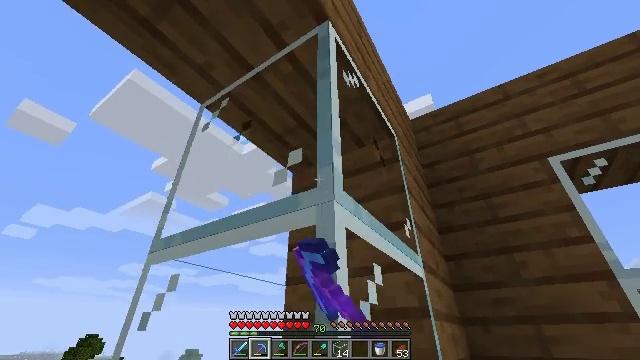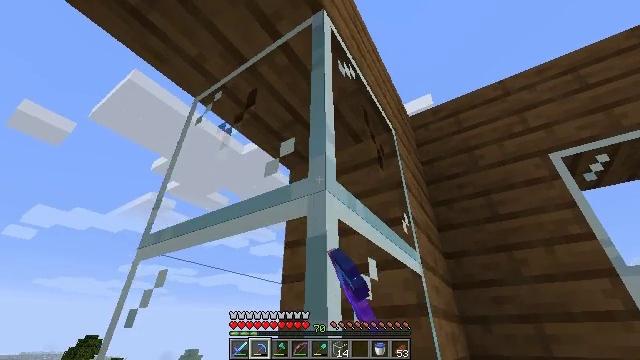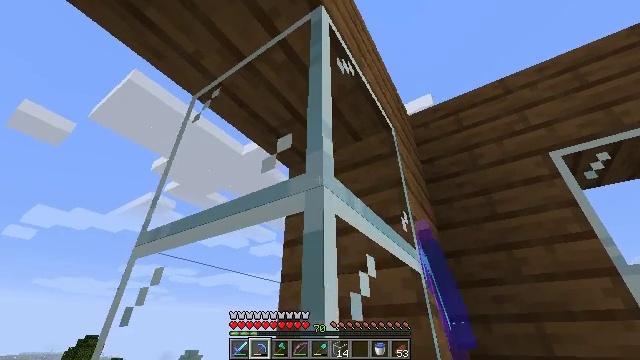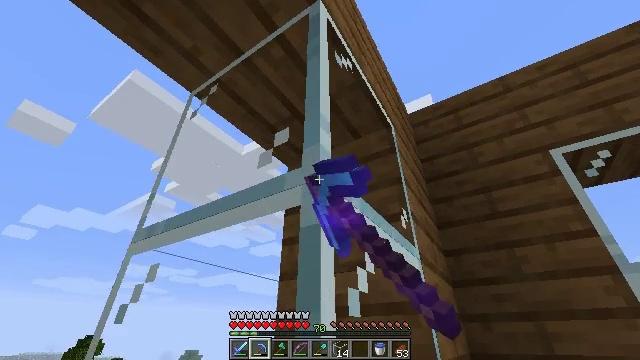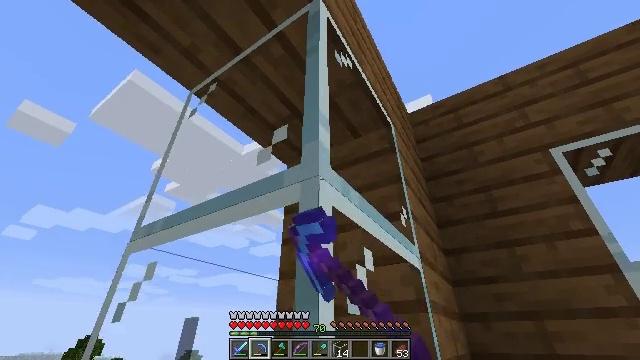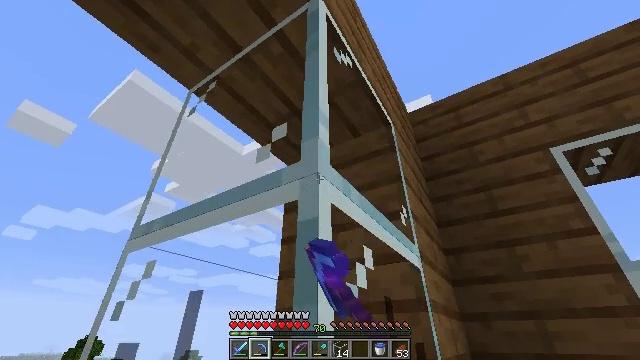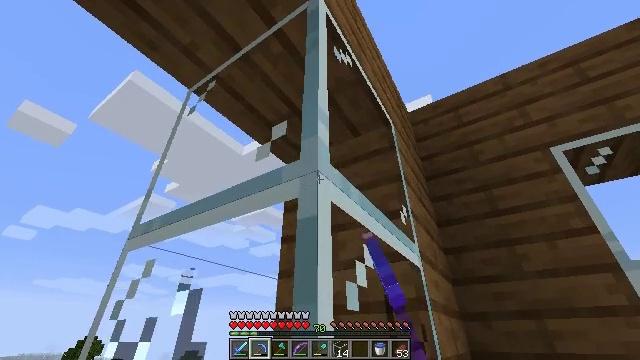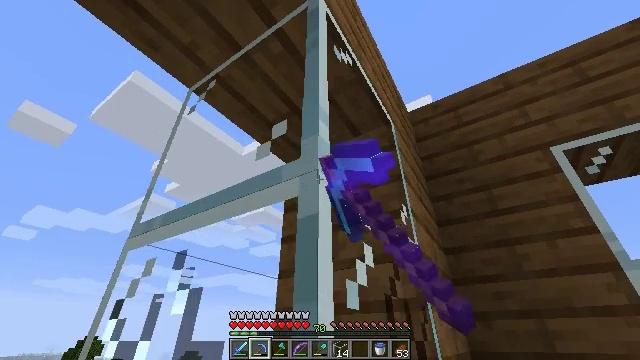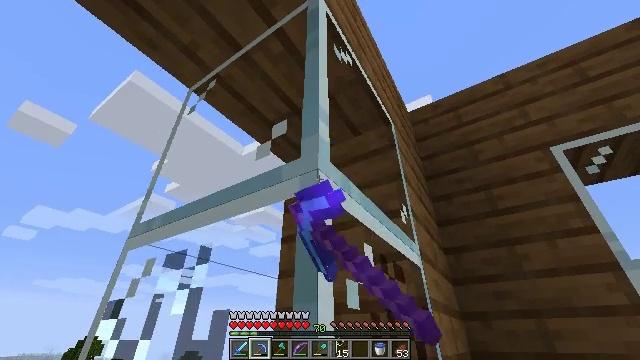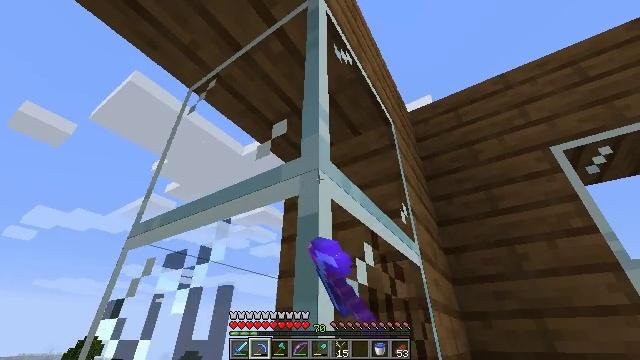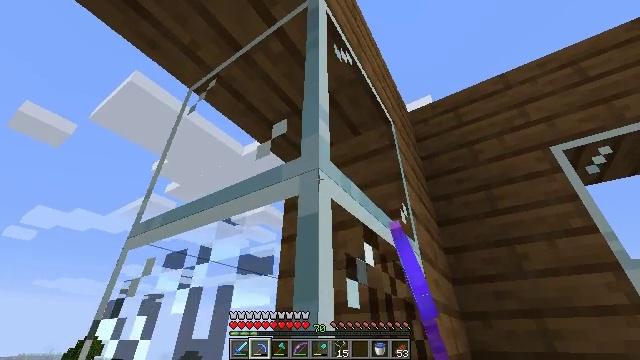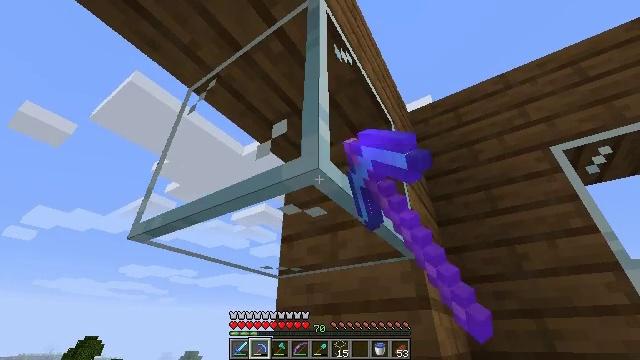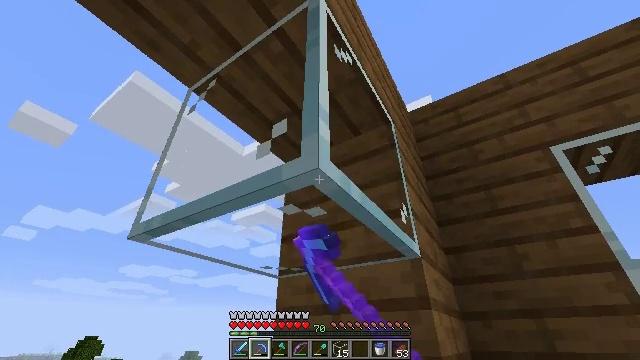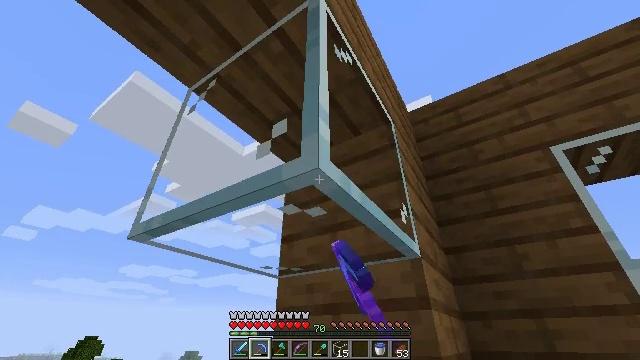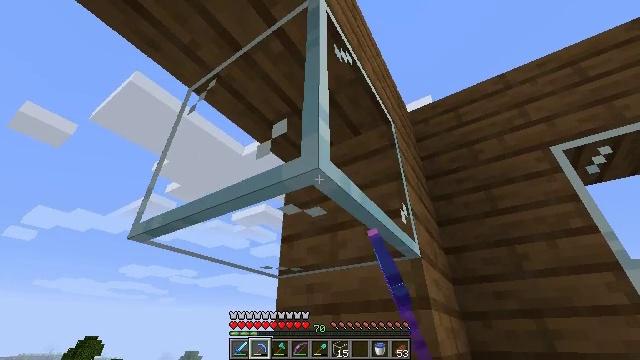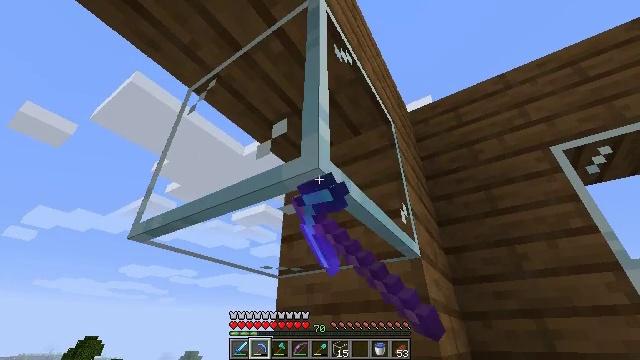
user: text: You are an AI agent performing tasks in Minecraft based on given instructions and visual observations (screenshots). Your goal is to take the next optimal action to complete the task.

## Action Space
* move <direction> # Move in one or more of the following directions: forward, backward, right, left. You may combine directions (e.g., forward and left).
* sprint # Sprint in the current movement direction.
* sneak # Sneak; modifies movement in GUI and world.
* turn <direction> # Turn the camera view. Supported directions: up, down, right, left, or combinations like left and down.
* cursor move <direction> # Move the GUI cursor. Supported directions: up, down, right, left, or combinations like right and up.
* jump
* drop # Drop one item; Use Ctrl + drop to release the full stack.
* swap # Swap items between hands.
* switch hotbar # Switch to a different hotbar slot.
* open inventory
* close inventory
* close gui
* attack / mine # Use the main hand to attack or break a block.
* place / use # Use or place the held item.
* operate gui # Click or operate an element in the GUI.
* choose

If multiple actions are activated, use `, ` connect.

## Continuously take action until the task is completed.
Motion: motion action
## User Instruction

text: Destroy the glass.
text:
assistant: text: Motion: attack / mine
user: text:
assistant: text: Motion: attack / mine
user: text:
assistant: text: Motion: attack / mine
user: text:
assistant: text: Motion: attack / mine
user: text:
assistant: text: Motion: attack / mine
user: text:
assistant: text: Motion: attack / mine
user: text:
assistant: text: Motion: attack / mine
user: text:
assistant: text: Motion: attack / mine
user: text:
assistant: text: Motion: attack / mine
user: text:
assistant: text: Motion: attack / mine
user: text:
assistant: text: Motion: attack / mine
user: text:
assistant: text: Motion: attack / mine
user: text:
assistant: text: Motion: attack / mine
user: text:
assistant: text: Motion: attack / mine
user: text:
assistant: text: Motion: attack / mine
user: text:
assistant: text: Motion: attack / mine
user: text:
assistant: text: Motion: attack / mine
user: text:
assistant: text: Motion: attack / mine
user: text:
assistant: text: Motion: attack / mine
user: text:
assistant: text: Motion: attack / mine
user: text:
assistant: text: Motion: attack / mine
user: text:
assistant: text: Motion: attack / mine
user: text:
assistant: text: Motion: attack / mine
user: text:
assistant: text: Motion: attack / mine
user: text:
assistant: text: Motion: attack / mine
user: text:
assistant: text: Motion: move forward, attack / mine
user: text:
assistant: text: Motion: move forward, attack / mine
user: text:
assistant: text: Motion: move forward, attack / mine
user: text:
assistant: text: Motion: move forward, attack / mine
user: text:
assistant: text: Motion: move forward, turn right and down, attack / mine